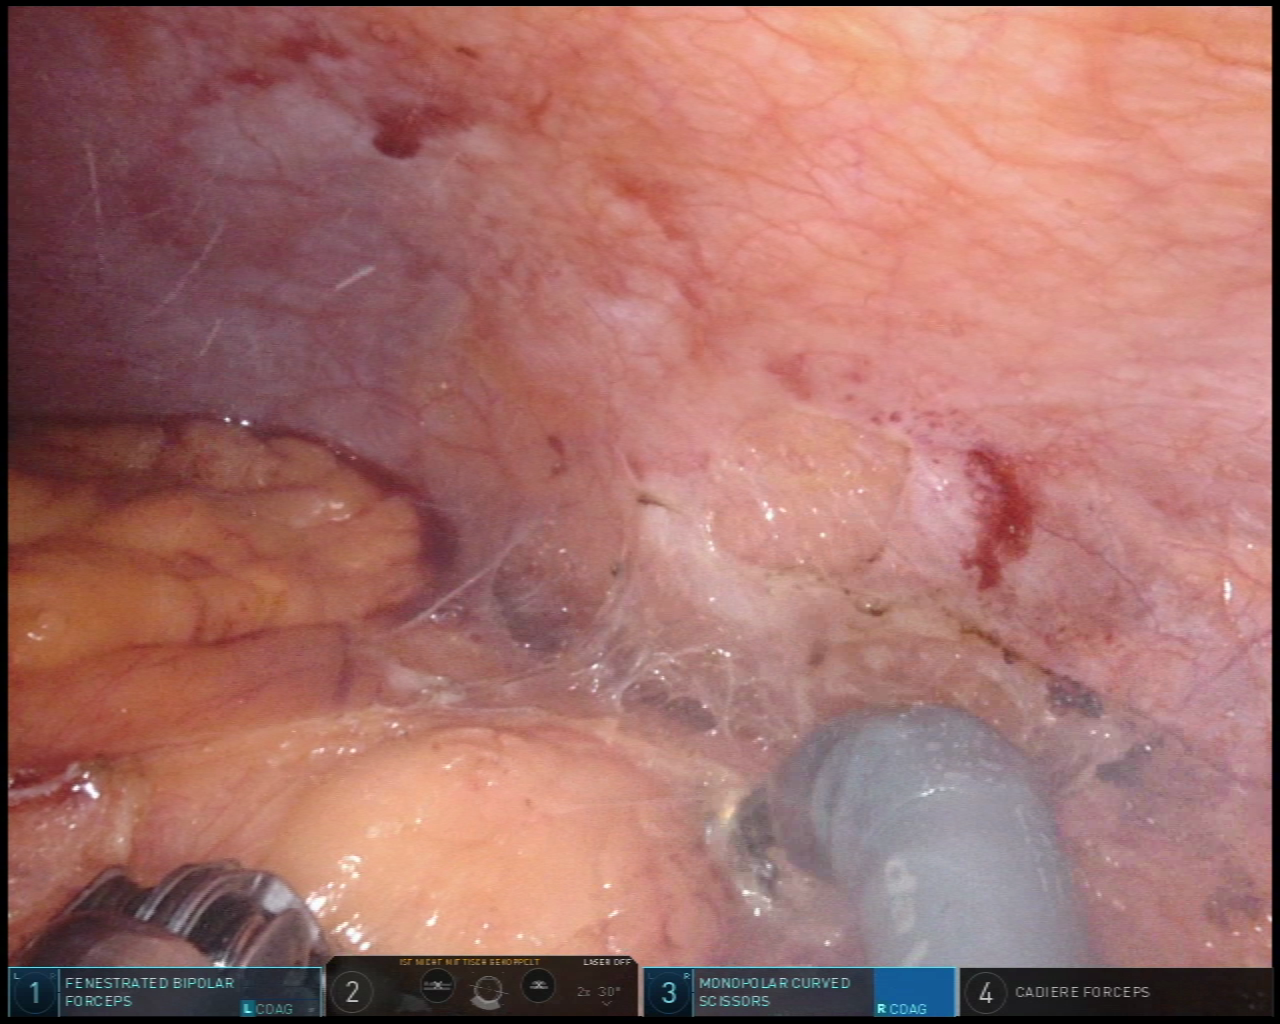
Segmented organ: abdominal_wall
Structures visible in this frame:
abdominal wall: yes
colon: no
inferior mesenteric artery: no
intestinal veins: no
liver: no
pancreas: no
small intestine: no
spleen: no
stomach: no
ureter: no
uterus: no
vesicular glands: no